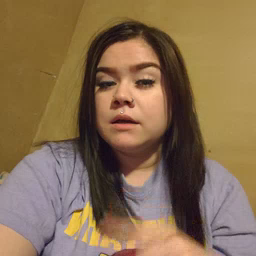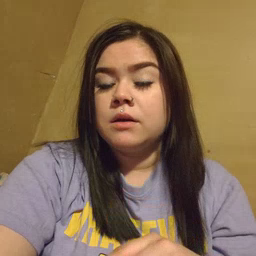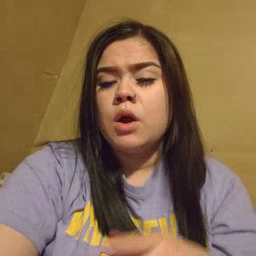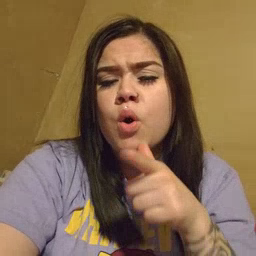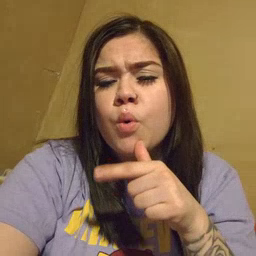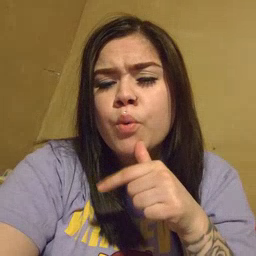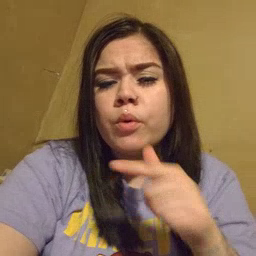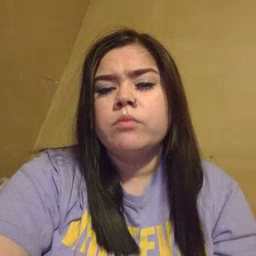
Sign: who